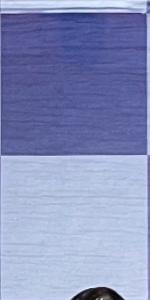
Label: Empty